Field crop: maize
Growth stage: 2
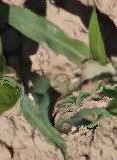
Species: maize